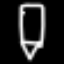
Label: pencil